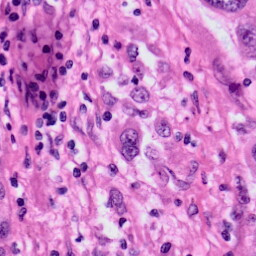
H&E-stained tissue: Skin